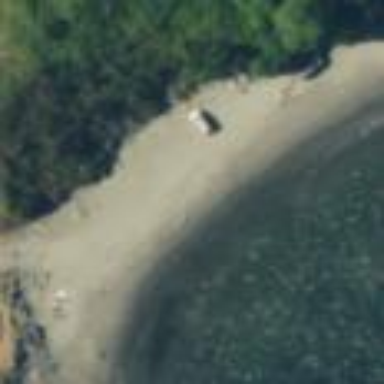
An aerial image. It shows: Scenic beach with natural beauty.